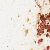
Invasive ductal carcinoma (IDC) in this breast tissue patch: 0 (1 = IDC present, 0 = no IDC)